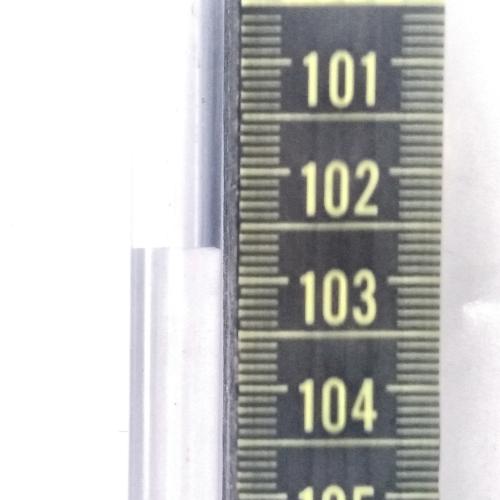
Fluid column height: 102.7 cm